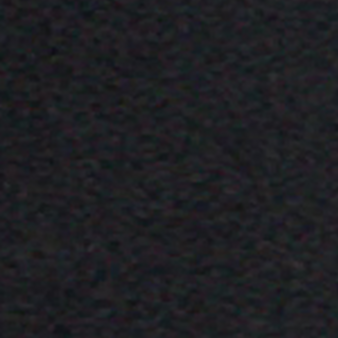
Label: other